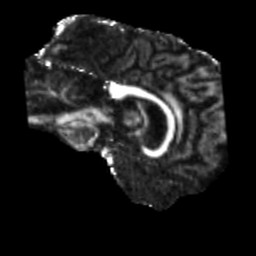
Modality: FA
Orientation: sagittal
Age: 75
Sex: female
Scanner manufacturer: siemens
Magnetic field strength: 3 T
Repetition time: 5.25 s
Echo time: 0.08 s